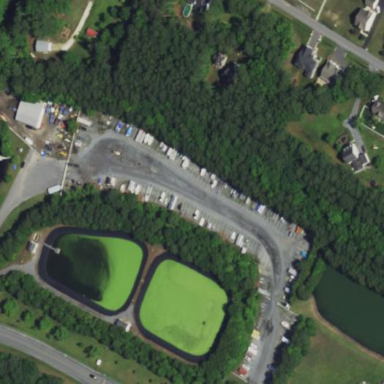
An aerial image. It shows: Boat storage facility.